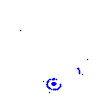
Particle: electron